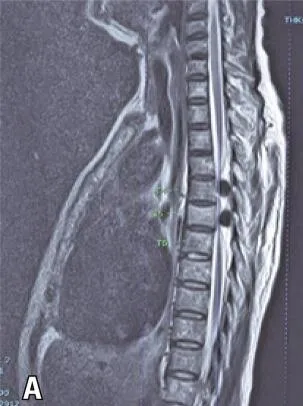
Sagittal.
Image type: radiology (mri)